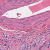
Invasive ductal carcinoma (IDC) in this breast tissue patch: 1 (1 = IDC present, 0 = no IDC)